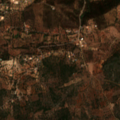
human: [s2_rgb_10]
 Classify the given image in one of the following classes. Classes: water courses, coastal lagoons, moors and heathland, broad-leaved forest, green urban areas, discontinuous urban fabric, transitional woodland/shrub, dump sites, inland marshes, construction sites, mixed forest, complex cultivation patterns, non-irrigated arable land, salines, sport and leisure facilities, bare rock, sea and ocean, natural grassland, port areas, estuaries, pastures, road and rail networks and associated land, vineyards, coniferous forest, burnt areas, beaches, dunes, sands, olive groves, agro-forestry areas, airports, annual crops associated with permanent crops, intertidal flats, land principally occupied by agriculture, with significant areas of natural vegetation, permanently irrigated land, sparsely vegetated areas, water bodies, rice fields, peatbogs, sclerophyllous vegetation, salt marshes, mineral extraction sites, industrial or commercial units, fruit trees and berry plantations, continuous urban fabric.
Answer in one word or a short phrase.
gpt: olive groves, complex cultivation patterns, land principally occupied by agriculture, with significant areas of natural vegetation, broad-leaved forest, sclerophyllous vegetation